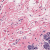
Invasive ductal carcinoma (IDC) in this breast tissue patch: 0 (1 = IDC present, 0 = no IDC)